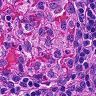
Metastatic tissue present: no